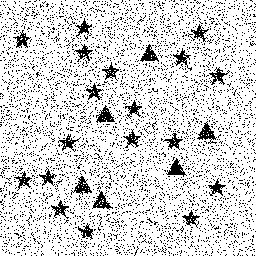
Squares: 0
Triangles: 6
Stars: 18
Total shapes: 24